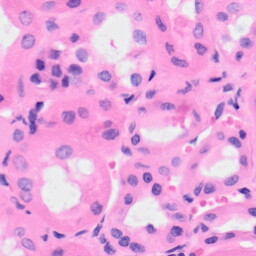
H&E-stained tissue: Kidney